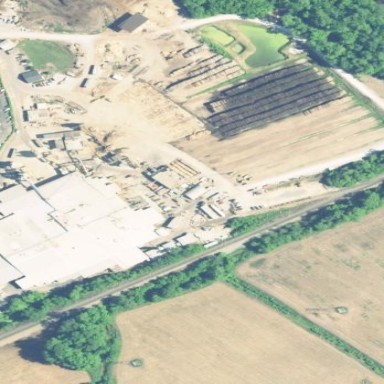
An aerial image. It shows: Industrial area with sawmill.